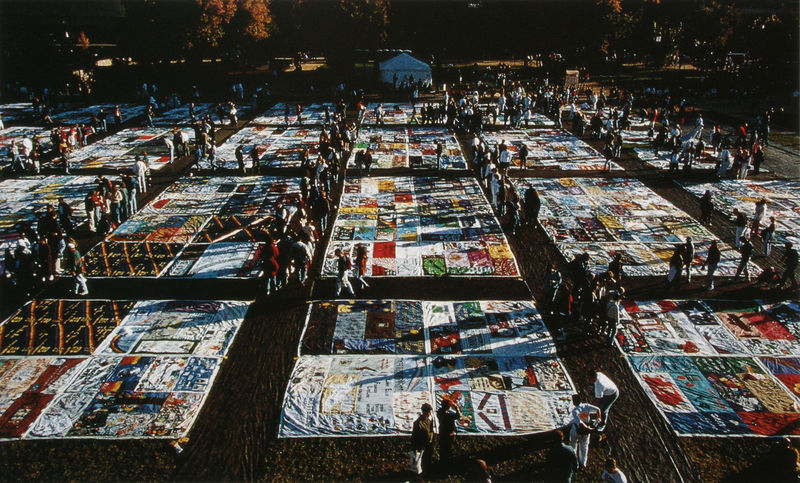
Titel: AIDS Quilt
Künstler: NAMES Project
Schlagwörter: bäume, frauen, menschen, wäsche, männer, park, wiese, muster, teppich, stoffe, tücher, kinder, bilder, perspektive, markt, platz, teppiche, foto, fotografie, photographie, photo, ausstellung, flaggen, welt, installation, zelt, zelte, textilien, ausbreiten, völker, decken, basar, bazar, aktion, patchwork, aktionskunst, transparente, basa, open air